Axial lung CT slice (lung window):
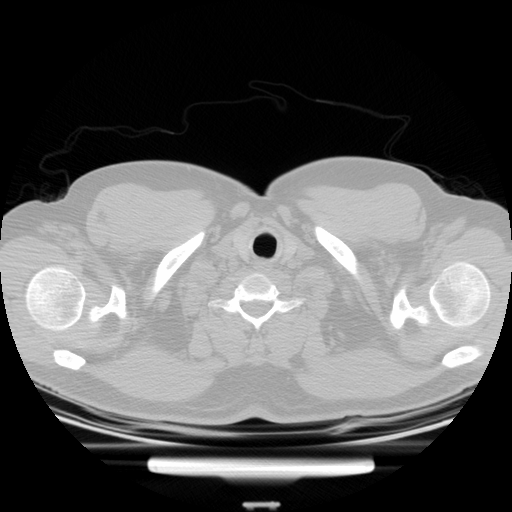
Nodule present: no